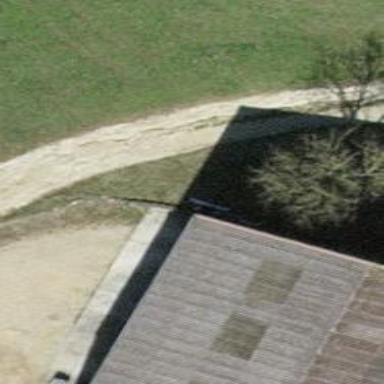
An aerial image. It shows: Gravel alley track with grade 2 tracktype.